Question:
I want to count the 'distinct' 'day_number' over the past 30 days. However, the distinct function can't be used with 'over'
If I delete 'distinct', it will give me the total count of the 'day_number', but 'day_number' can have lots of duplicate. So that's why I want to add 'distinct'.
'''
select tr.*,
count( distinct day_number) OVER (PARTITION BY ACCOUNT ORDER BY DAY_number range 29 PRECEDING) as result
from table tr;
'''
Can anyone please show me how to count the distinct numbers in the 'over(partition by..)' statement? Thanks in advance.
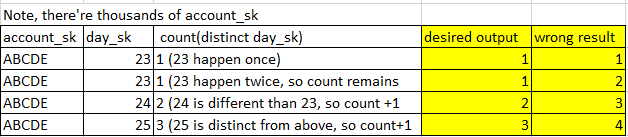
Answer: You can do this by first creating a column that only lists each id once, and then doing a range-count on that column, e.g.:
'''
WITH sd AS (SELECT 1 ID, 10 val FROM dual UNION ALL
SELECT 1 ID, 20 val FROM dual UNION ALL
SELECT 2 ID, 30 val FROM dual UNION ALL
SELECT 2 ID, 40 val FROM dual UNION ALL
SELECT 4 ID, 50 val FROM dual UNION ALL
SELECT 4 ID, 60 val FROM dual UNION ALL
SELECT 6 ID, 70 val FROM dual)
SELECT ID,
val,
COUNT(id_distinct) OVER (ORDER BY ID RANGE 3 PRECEDING) cnt_disinct_ids
FROM (SELECT ID,
val,
CASE WHEN row_number() OVER (PARTITION BY ID ORDER BY val) = 1 THEN ID END id_distinct
FROM sd);
ID VAL CNT_DISINCT_IDS
---------- ---------- ---------------
1 10 1
1 20 1
2 30 2
2 40 2
4 50 3
4 60 3
6 70 2
'''
---
ETA: proof that the above technique works for your data:
'''
WITH your_table AS (SELECT 'ABCDE' account_sk, 23 day_sk FROM dual UNION ALL
SELECT 'ABCDE' account_sk, 23 day_sk FROM dual UNION ALL
SELECT 'ABCDE' account_sk, 24 day_sk FROM dual UNION ALL
SELECT 'ABCDE' account_sk, 25 day_sk FROM dual UNION ALL
SELECT 'ABCDE' account_sk, 53 day_sk FROM dual UNION ALL
SELECT 'ABCDE' account_sk, 53 day_sk FROM dual UNION ALL
SELECT 'ABCDE' account_sk, 55 day_sk FROM dual UNION ALL
SELECT 'VWXYZ' account_sk, 10 day_sk FROM dual UNION ALL
SELECT 'VWXYZ' account_sk, 12 day_sk FROM dual UNION ALL
SELECT 'VWXYZ' account_sk, 40 day_sk FROM dual UNION ALL
SELECT 'VWXYZ' account_sk, 40 day_sk FROM dual)
SELECT account_sk,
day_sk,
COUNT(day_sk_distinct) OVER (PARTITION BY account_sk ORDER BY day_sk RANGE BETWEEN 29 PRECEDING AND CURRENT ROW) count_distinct_day_sk
FROM (SELECT account_sk,
day_sk,
CASE WHEN row_number() OVER (PARTITION BY account_sk, day_sk ORDER BY day_sk) = 1 THEN day_sk END day_sk_distinct
FROM your_table);
ACCOUNT_SK DAY_SK COUNT_DISTINCT_DAY_SK
---------- ---------- ---------------------
ABCDE 23 1
ABCDE 23 1
ABCDE 24 2
ABCDE 25 3
ABCDE 53 3
ABCDE 53 3
ABCDE 55 2
VWXYZ 10 1
VWXYZ 12 2
VWXYZ 40 2
VWXYZ 40 2
'''